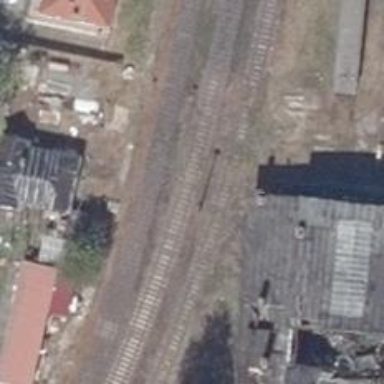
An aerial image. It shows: Preserved rail yard with railway tracks.